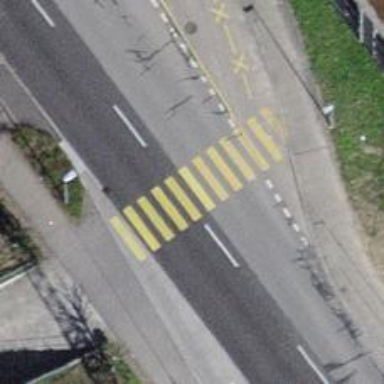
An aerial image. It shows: Marked footway crossing with visible markings.